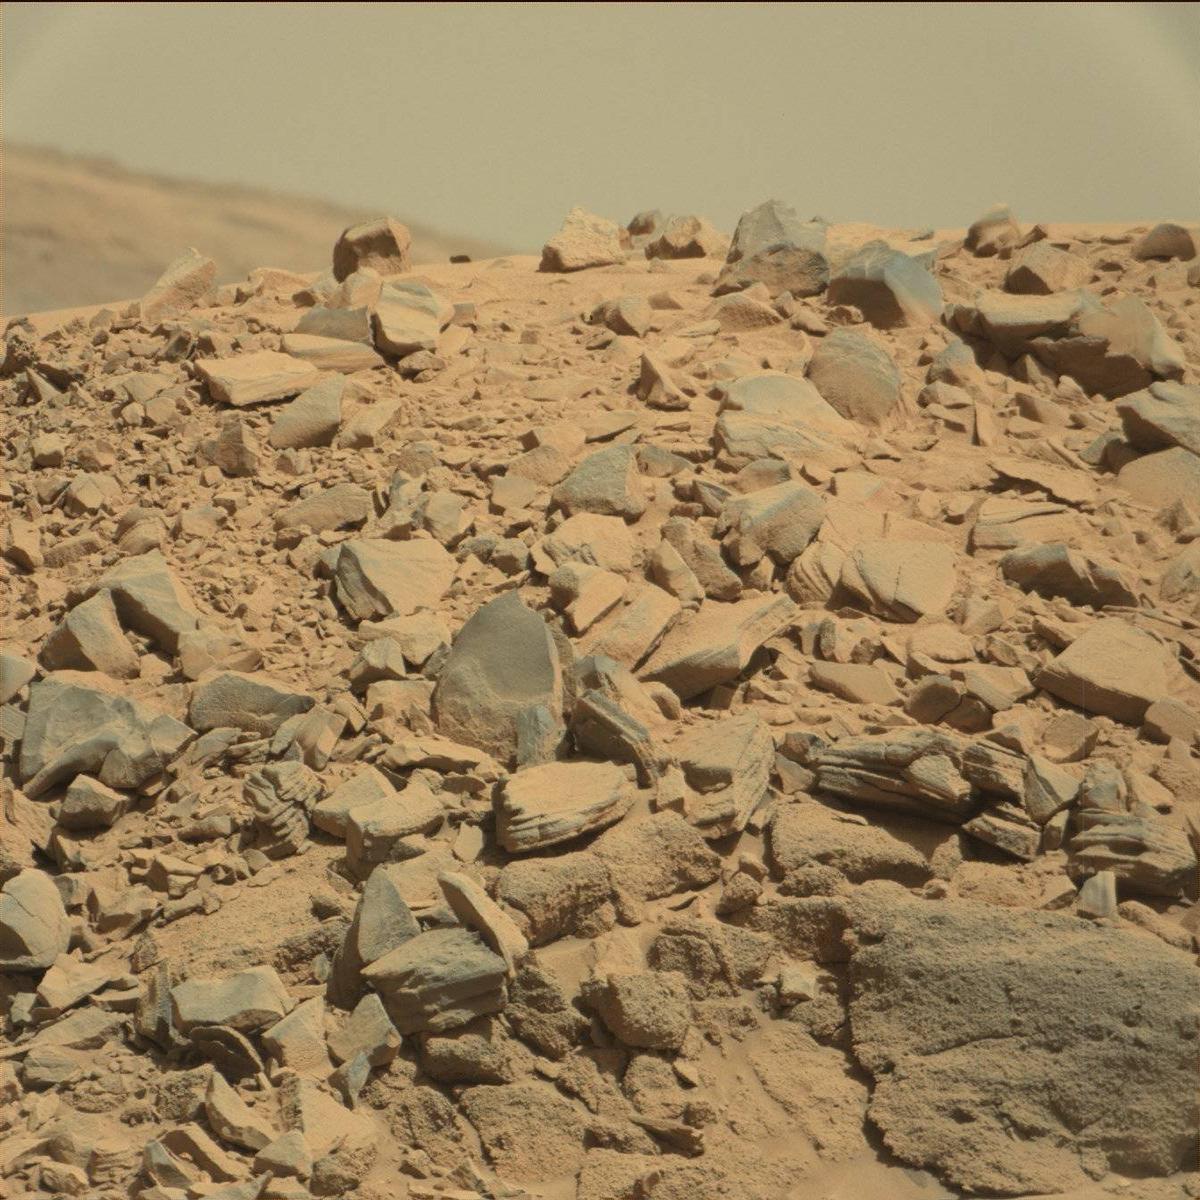
Terrain classes present: Bedrock, Ridge, Rock, Sand / Soil, Sky